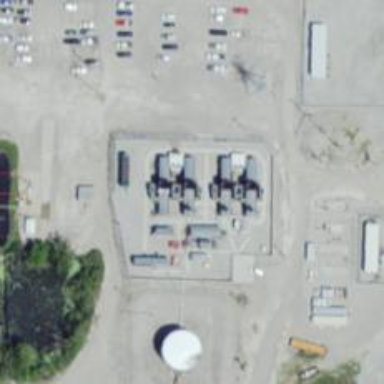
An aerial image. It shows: Gas turbine power generator.